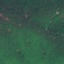
Label: Forest